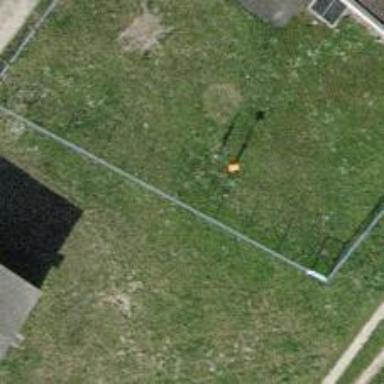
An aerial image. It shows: Pole supporting pipeline marker with roof cover.